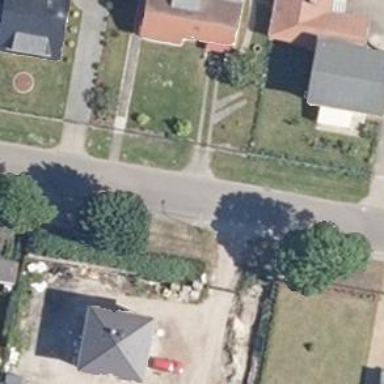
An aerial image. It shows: Asphalt road in residential area.